Question: I'm trying to get HTTPS working on express.js for node, and it won't run.
This is my 'server.js' code.
'''
const fs = require('fs');
const http = require ('http');
const https = require('https');
const options = {
pfx: fs.readFileSync('ssl/pfxfile.pfx'),
passphrase: 'password'
};
const express = require('express');
const app = express();
const path = require('path');
app.use(express.json());
app.use(express.static("express"));
app.use('/', function(req,res){
res.sendFile(path.join(__dirname+'/express/index.html'));
});
var httpServer = http.createServer(app);
var httpsServer = https.createServer(options, app);
httpServer.listen(8080);
httpsServer.listen(8443);
'''
When I run it reports no errors but it just get stuck to nothing (I waited 30 minutes to see if it does something and nothing happened).

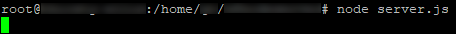
Answer: 'httpServer.listen(8080, ()=>{console.log('Server is running')});'
If the server successfully started, it should output "Server is running" in the console. This is a nice way to check if the server is working as intended.